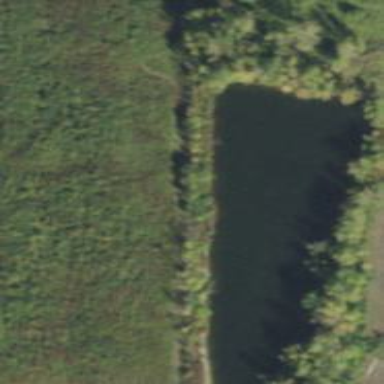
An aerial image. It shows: Lake or pond formed by natural water.